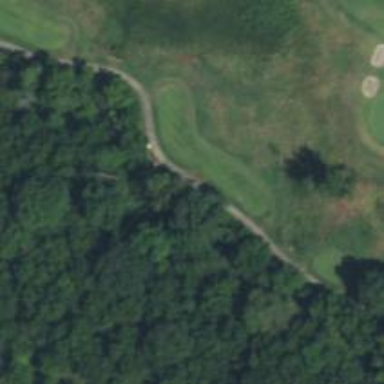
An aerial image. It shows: Path used for both walking and golf.